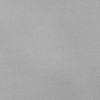
Atmospheric dust classification: dusty